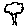
Label: tree